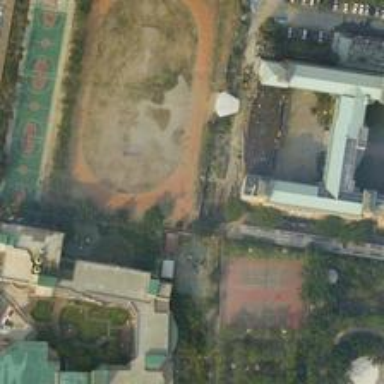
The field which is under construction is surrounded by distinctive buildings .